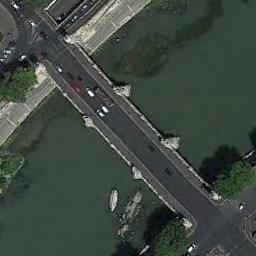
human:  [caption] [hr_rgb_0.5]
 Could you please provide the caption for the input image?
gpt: There is a bridge with some cars over the river .

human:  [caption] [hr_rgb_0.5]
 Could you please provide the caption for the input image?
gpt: A bridge connects the residential areas on both sides of the strait .

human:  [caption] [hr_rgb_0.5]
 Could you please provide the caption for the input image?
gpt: A bridge built on a dark green river and some cars on the bridge .

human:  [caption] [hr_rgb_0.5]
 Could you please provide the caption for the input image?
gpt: A bridge connects the land on both sides of the turquoise river  There are many cars on the bridge .

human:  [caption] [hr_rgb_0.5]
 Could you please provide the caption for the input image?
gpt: There are many cars on the bridge .